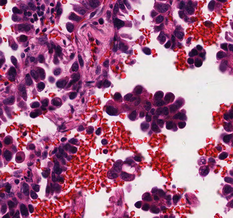
Tumor epithelial tissue: yes
Tumor-associated stroma tissue: yes
Normal tissue: no